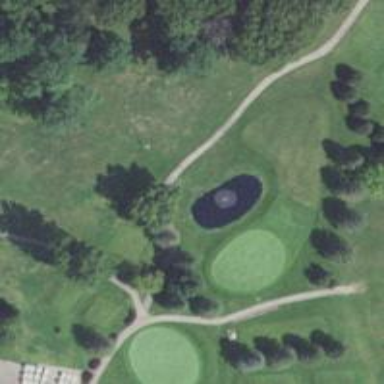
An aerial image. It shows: Path for both roads and golfers.